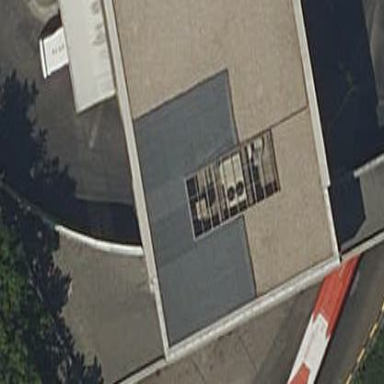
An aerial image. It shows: Close-up view of roof part of building.